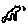
Label: cat